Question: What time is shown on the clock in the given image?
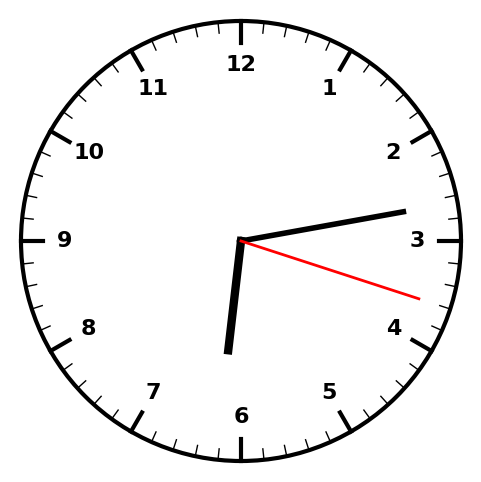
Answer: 06:13:18